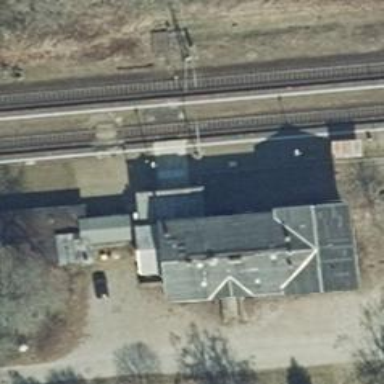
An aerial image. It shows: Mechanical signal box along the railway.